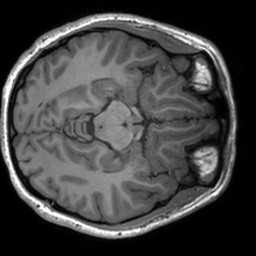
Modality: T1w
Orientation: axial
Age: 25
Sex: female
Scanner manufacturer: siemens
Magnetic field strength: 3 T
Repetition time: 1.9 s
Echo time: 0.00226 s